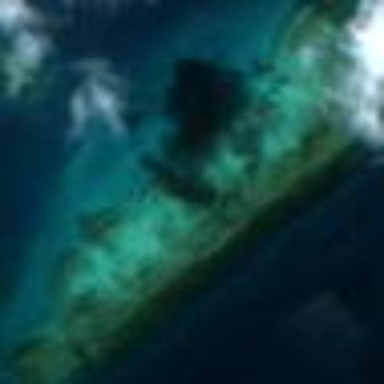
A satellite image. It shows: Beautiful reef in its natural habitat.